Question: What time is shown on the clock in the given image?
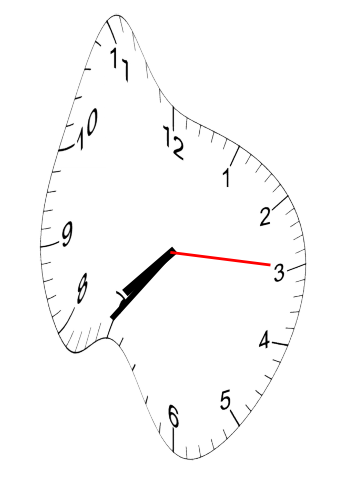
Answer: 07:36:15